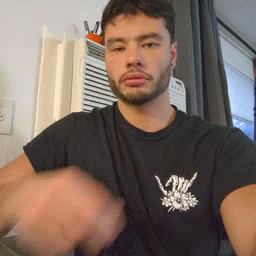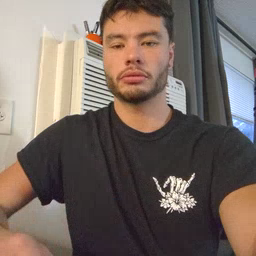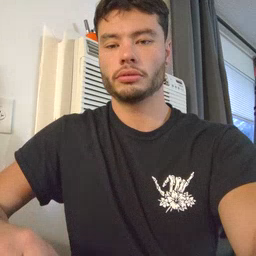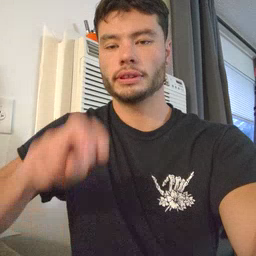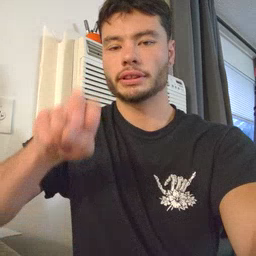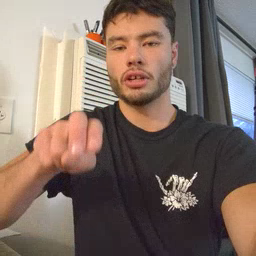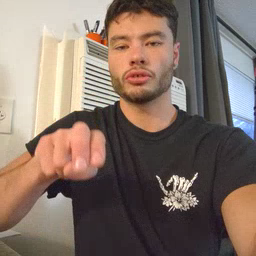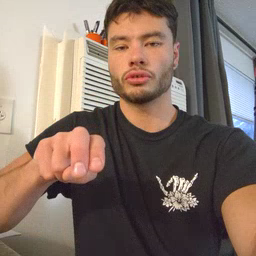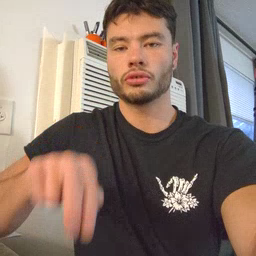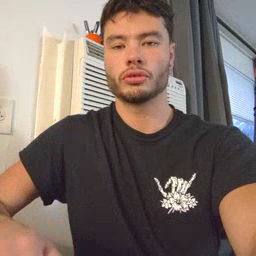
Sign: chair